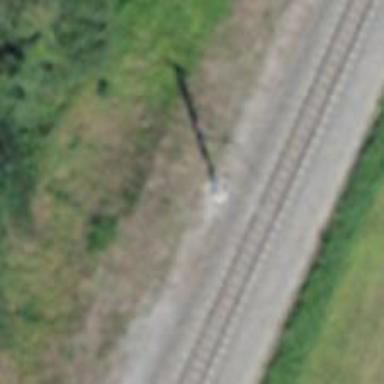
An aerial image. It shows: Catenary mast for power lines.